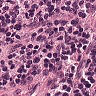
Metastatic tissue present: no